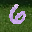
Label: 6